Question: I'm creating and android game powered by andengine framework the box2d extension
I'm getting "Fatal Signal 11" which seems to happen out of nowhere (I guess you can call it randomly)
there no clues (at least, I don't aware to any clues to help me solve this problem)
my guesses are:
1) I'm creating game's entities using TimerTask class
2) maybe it has something to do with concurrency?
what do you think?
thanks,
socksocket

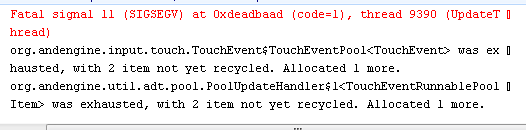
Answer: You could still use a TimerTask, you just need to be sure to call anything relating to AndEngine (creating or deleting sprites, etc) on the AndEngine update thread - you can use
'''
runOnUpdateThread(new Runnable() {
@Override
public void run() {
// TODO Auto-generated method stub
// do your stuff in here
}
});
'''